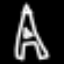
Label: The Eiffel Tower